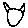
Label: cat